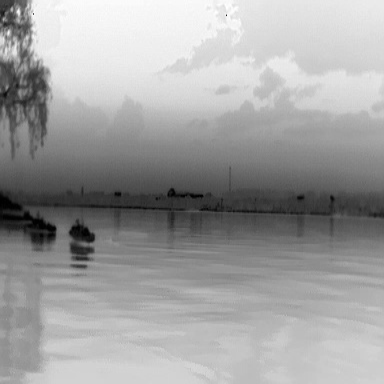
There are two warships in the infrared image.